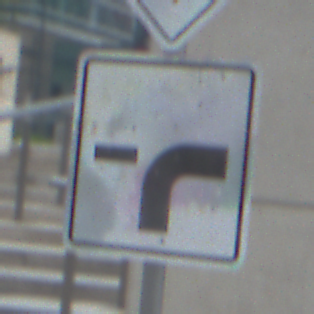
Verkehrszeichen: VerlaufVorfahrtsstrasse9
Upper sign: Vorfahrtsstrasse
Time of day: MorningAfternoon
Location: Outdoor (Urban)
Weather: PartlyCloudy
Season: NotSpecified
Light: Natural